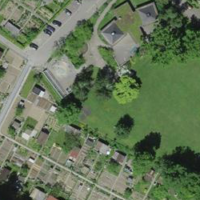
EUNIS habitat code: 53
Species observed at this site:
Lysimachia punctata